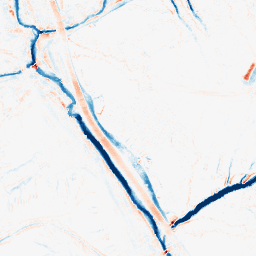
Category: morphological
Decomposition family: tophat_combined
Decomposition parameters: size: 5
Upsampling method: bspline
Upsampling parameters: scale: 4
Upsampling scale: 4